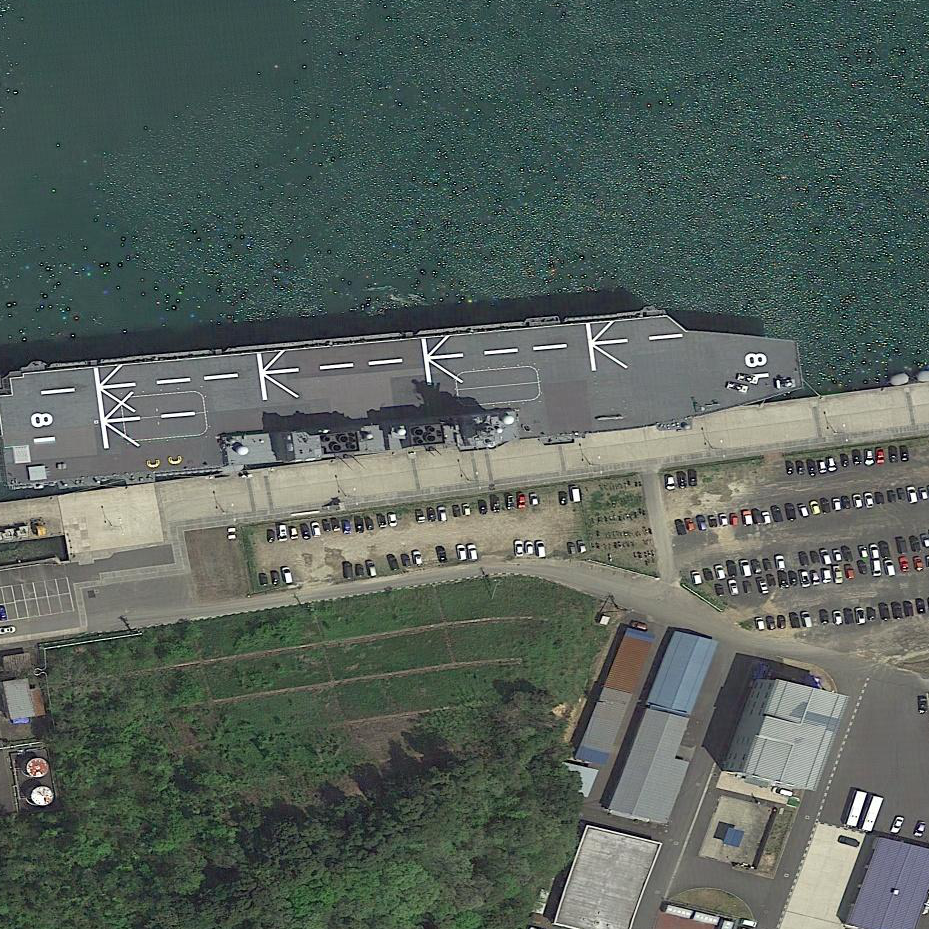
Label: assault